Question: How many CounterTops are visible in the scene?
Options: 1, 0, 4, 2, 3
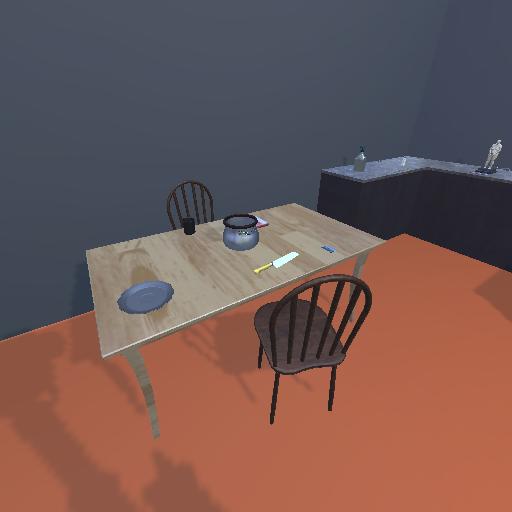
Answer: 1